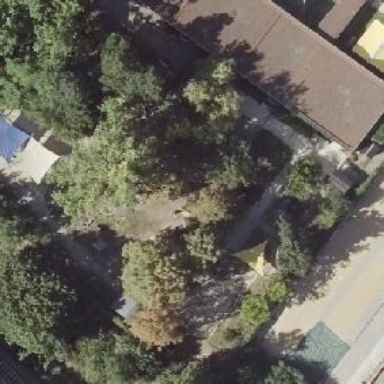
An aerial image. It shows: Playground area for leisure land.